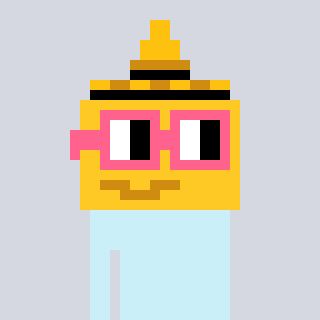
a pixel art character with square pink glasses, a mustard-shaped head and a cold-colored body on a cool background